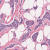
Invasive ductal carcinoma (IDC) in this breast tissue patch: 1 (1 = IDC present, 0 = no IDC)